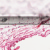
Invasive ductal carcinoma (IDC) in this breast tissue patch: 0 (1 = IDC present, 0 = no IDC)